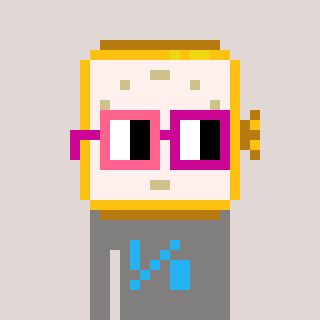
a pixel art character with square pink and red glasses, a watch-shaped head and a bluegrey-colored body on a warm background